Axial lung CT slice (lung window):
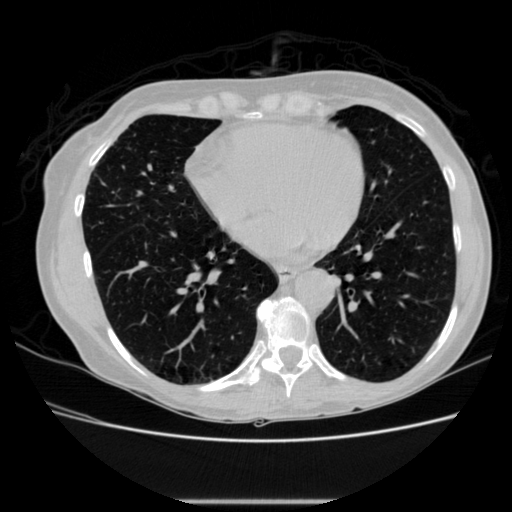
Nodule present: no